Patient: sex F, age 51
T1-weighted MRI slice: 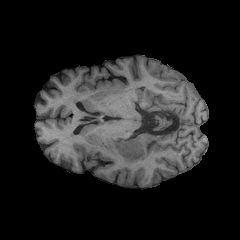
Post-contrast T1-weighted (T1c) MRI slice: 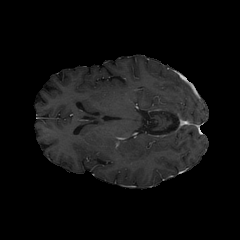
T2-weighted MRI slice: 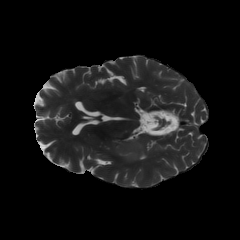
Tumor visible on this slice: yes
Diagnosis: Glioblastoma, IDH-wildtype
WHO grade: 4